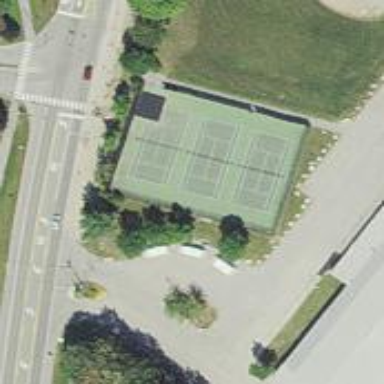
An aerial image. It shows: Tennis pitch designated for tennis sport.